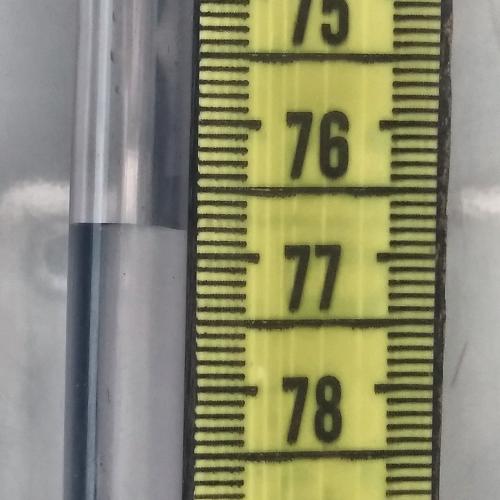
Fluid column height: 76.8 cm